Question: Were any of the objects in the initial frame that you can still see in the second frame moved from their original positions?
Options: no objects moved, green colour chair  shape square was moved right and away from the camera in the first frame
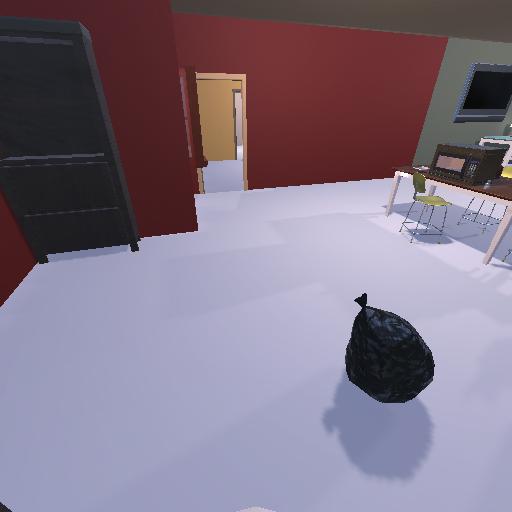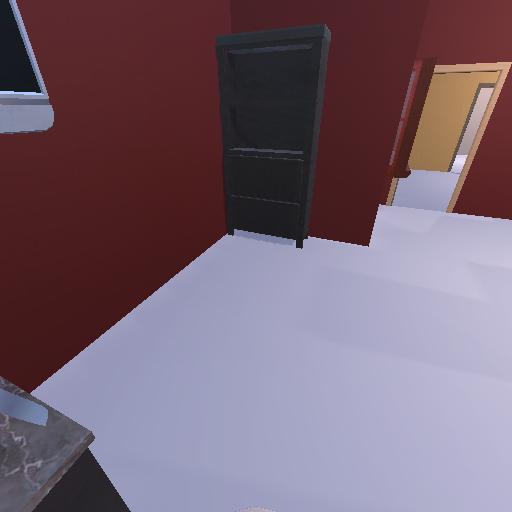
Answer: no objects moved